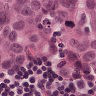
Metastatic tissue present: yes